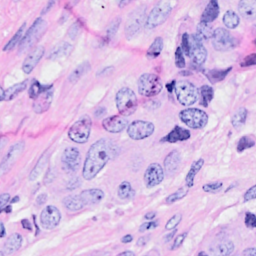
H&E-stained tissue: Breast